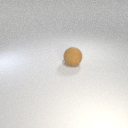
large brown rubber sphere